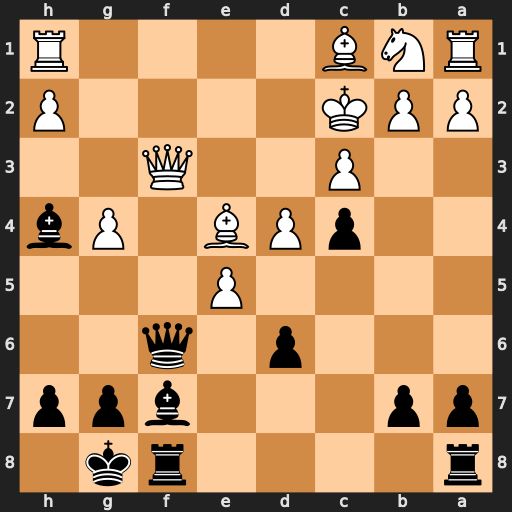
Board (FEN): r4rk1/pp3bpp/3p1q2/4P3/2pPB1Pb/2P2Q2/PPK4P/RNB4R
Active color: b
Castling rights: -
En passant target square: -
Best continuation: Qxf3 Bxf3 Bg6+ Kd1 Rxf3